Question: I have the following situation in Excel. 'Column A' contains a list of benchmarks (e.g. ), while 'B1' contains a list of composite benchmarks with percentages in front of each benchmark:
'''
5% S&P 500/
25% S&P 500 Financial/
50% S&P TSX 60 (ex-Energy)/
20% CAC 40
'''
I need to be able to extract the percentage if the composites contain the benchmark. I was able to do most of it, but can't seem to figure out the data validation step.
As you can see in the figure, is not in the composite, but is. Yet the formula still returns the percentage for both and .
What additional thing is needed in the Excel formula to prevent this?
Or will it be easier to do in VBA?

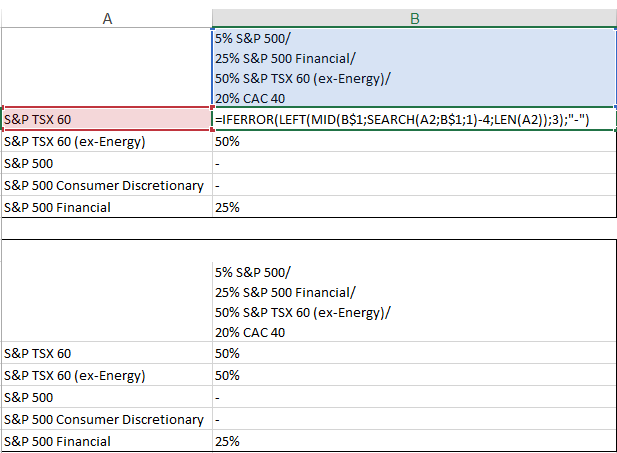
Answer: This formula should work for you:
'''
=IFERROR(MID($B$1,FIND(A2&"/",$B$1&"/")-4,3),"")
'''

But you should give @Gordon credit for his great idea.